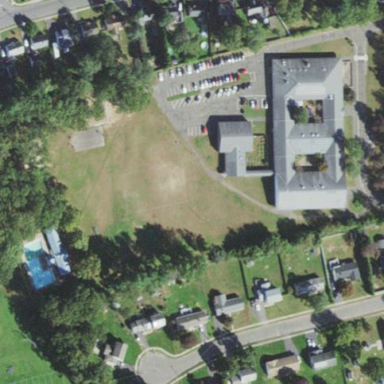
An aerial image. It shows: School.